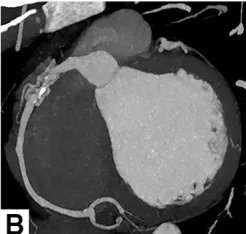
Computed tomography coronary angiography shows the WCA in the right coronary artery. Curved multiplanar reconstruction. Revealed multiple twisting channels in the proximal segment of the right coronary artery and merged again into a normal conduit. Small patchy calcification was observed in the structure.
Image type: radiology (ct)